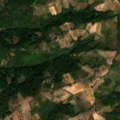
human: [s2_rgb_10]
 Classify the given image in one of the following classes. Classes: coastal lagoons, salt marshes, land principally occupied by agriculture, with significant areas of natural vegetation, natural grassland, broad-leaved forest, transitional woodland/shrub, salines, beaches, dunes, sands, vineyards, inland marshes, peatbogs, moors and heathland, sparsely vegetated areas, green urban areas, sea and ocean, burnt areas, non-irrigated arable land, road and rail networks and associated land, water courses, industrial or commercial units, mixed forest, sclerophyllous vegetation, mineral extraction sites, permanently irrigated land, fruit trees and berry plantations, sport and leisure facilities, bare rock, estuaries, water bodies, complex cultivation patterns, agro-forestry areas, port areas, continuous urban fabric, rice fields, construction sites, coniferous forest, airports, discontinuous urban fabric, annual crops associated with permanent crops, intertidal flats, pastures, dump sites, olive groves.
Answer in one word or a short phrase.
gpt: land principally occupied by agriculture, with significant areas of natural vegetation, broad-leaved forest